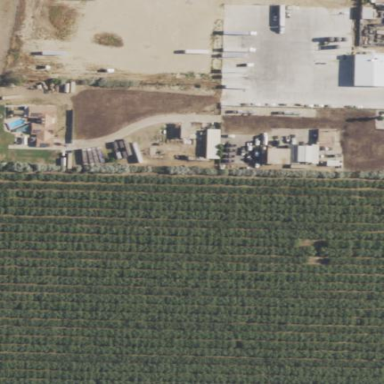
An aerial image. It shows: Orchard with nectarine trees.